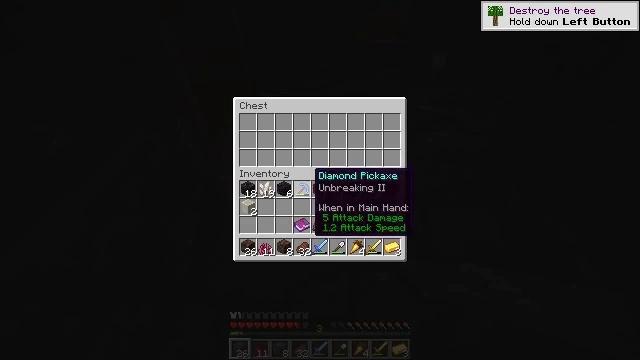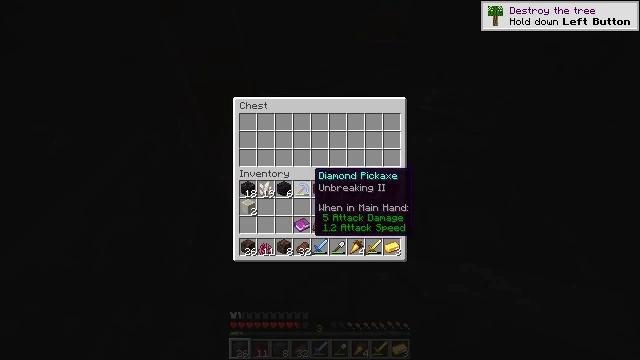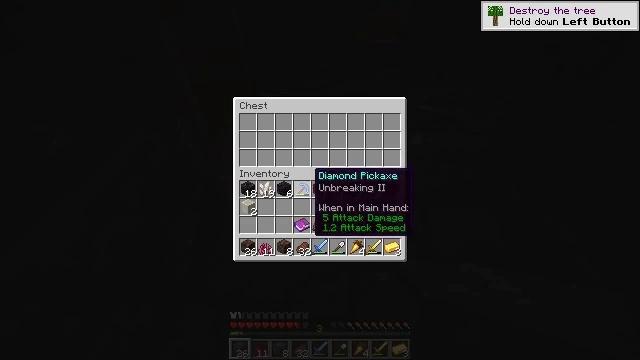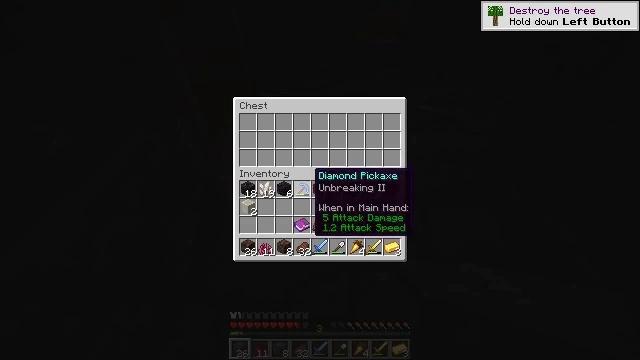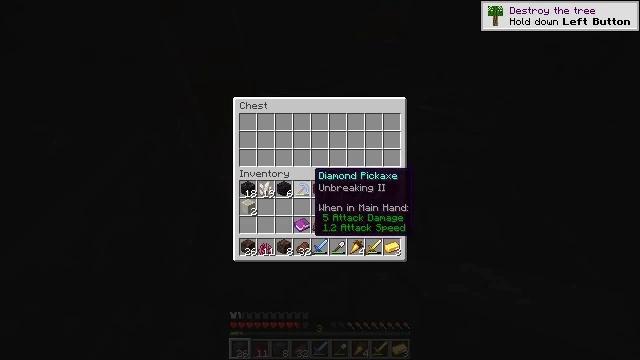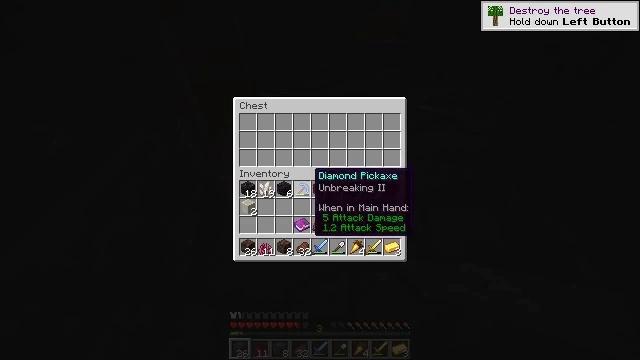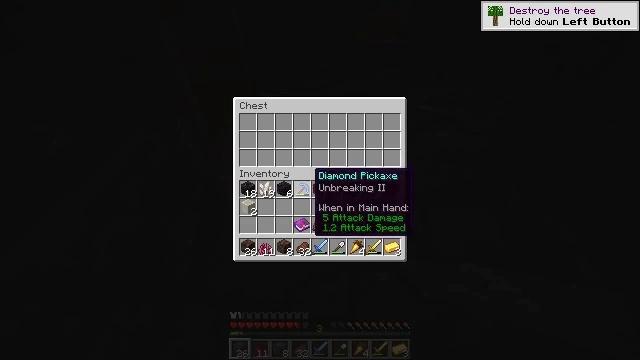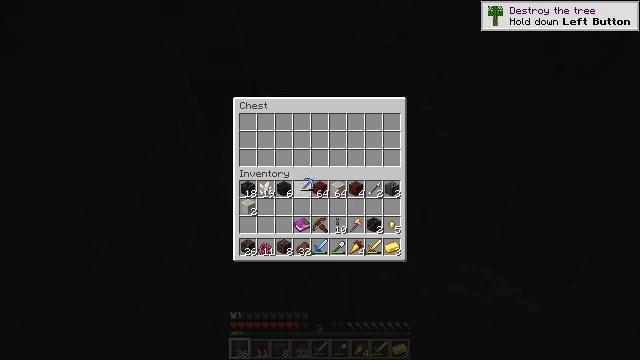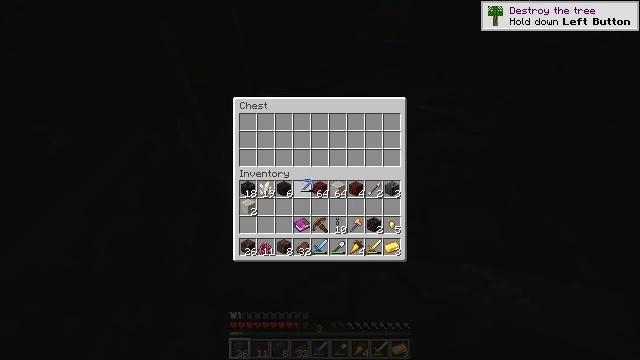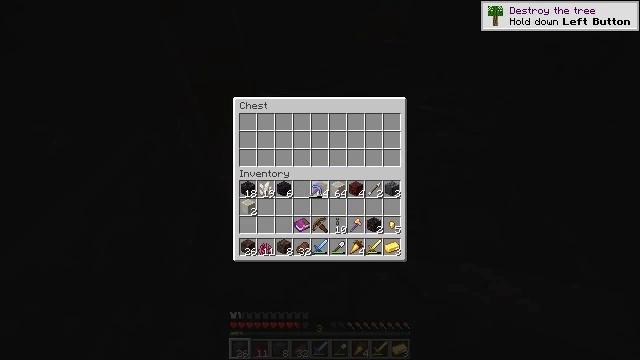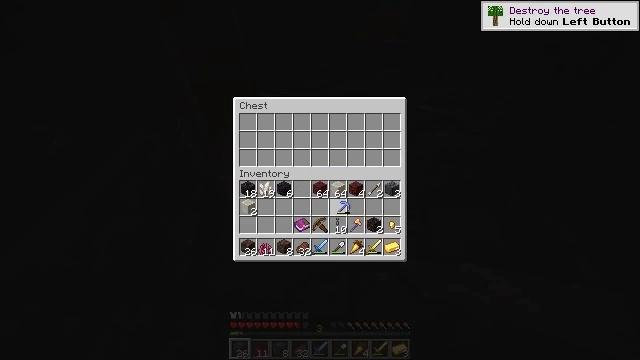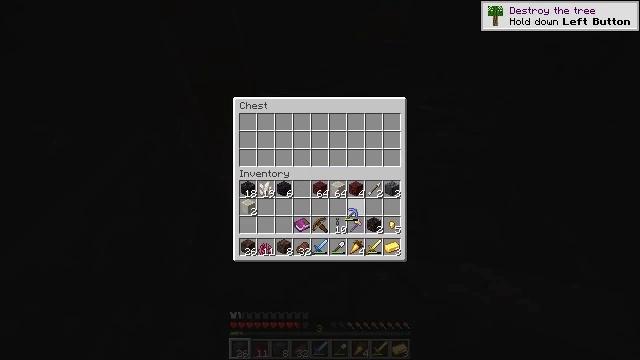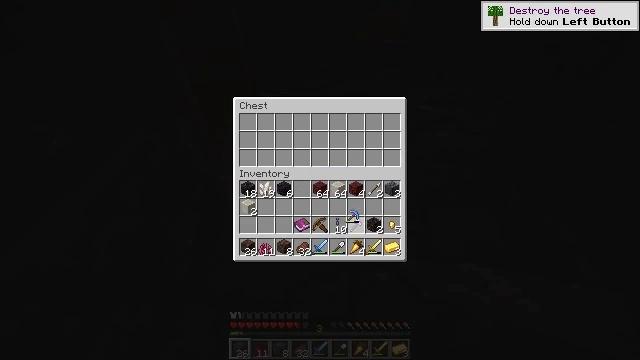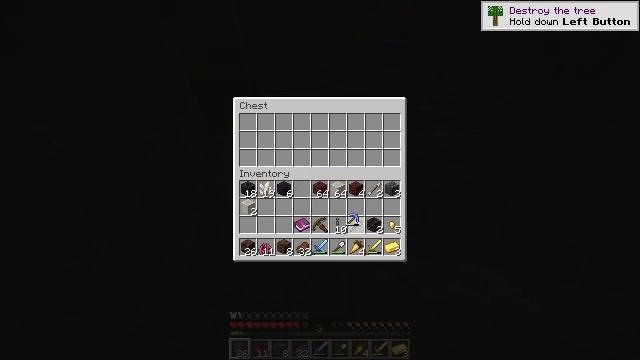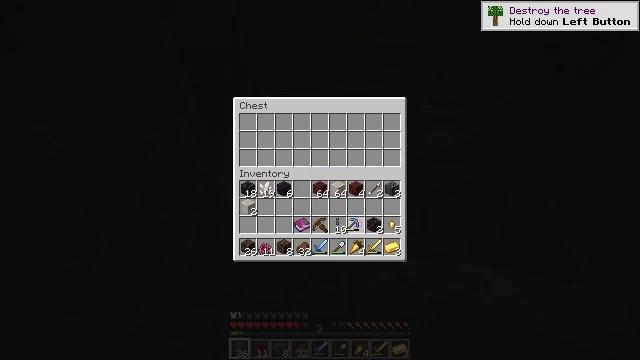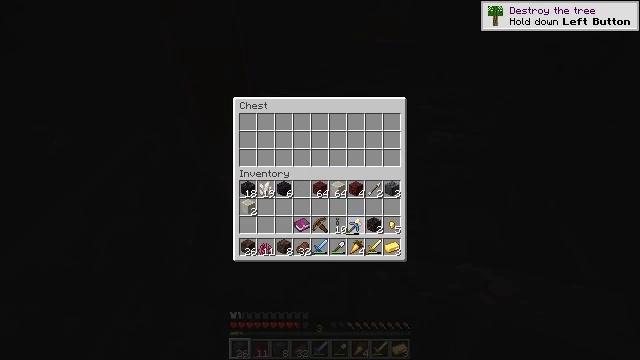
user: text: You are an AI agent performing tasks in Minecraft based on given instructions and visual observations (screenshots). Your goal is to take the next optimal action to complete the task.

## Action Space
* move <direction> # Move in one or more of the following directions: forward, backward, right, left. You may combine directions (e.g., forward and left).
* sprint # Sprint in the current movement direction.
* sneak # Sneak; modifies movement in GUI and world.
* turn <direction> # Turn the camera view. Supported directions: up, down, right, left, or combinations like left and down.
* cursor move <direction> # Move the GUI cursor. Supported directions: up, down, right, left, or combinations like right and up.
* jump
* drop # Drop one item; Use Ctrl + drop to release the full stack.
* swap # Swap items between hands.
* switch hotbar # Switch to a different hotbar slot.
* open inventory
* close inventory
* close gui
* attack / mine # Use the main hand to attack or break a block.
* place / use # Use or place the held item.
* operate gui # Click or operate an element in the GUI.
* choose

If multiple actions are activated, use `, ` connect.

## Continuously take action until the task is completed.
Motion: motion action
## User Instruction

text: Gather the chest from its place.
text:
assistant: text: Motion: no_op
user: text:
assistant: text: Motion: no_op
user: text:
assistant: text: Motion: no_op
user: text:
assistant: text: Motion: no_op
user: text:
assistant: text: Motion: no_op
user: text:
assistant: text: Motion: no_op
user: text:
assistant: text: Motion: attack / mine
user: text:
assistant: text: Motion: attack / mine
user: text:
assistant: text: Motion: turn right
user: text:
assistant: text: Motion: turn right and down
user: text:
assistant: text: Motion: turn right
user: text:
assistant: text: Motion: no_op
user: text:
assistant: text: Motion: no_op
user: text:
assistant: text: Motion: no_op
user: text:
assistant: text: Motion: no_op
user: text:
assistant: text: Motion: turn down
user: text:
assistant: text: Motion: no_op
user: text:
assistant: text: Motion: no_op
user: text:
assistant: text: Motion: no_op
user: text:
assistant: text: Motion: no_op
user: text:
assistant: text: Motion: no_op
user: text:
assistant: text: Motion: no_op
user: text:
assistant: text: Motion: no_op
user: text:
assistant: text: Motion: no_op
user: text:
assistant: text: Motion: attack / mine
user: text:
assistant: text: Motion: attack / mine
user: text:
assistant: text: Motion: turn up
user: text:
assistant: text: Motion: turn up
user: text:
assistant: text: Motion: turn up
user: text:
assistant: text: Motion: no_op